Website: bh-photo
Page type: account-selection
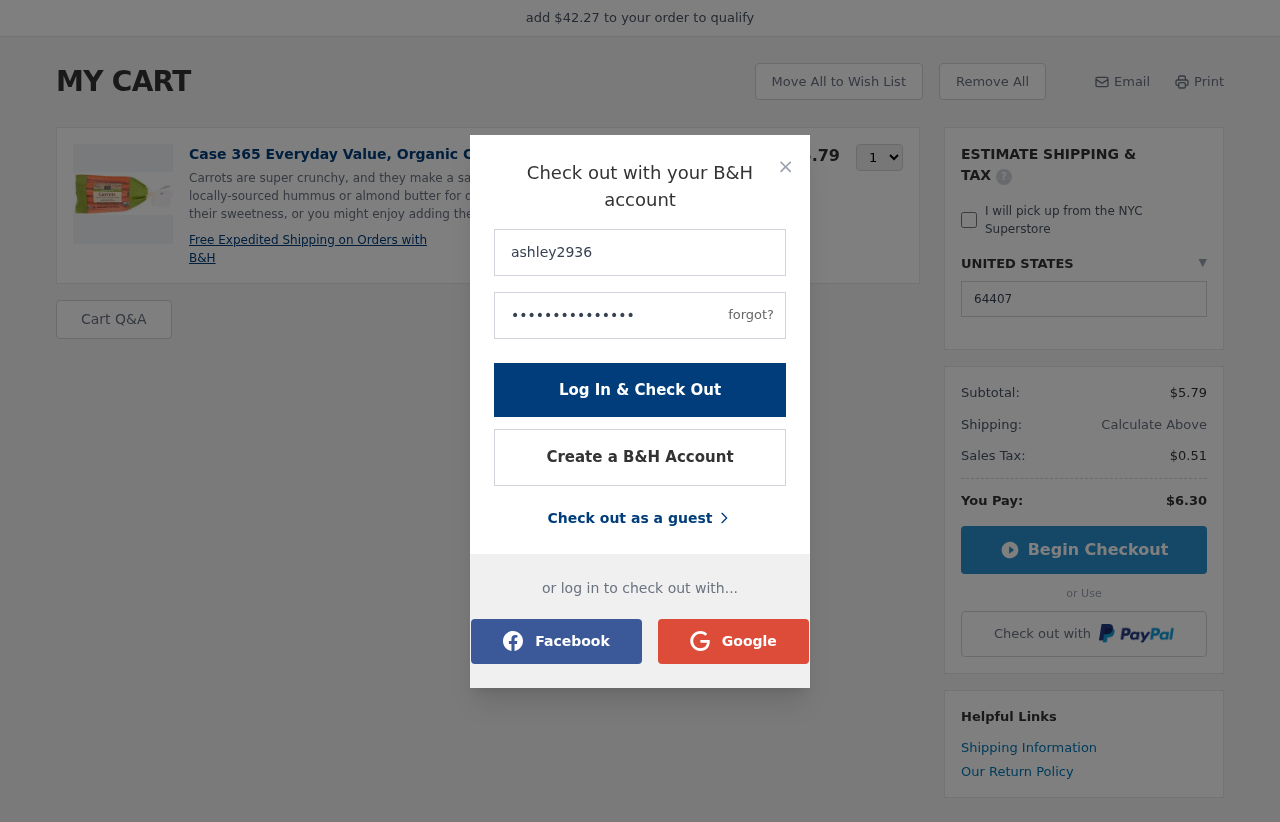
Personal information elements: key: PII_COUNTRY
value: UNITED STATES
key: PII_LOGIN_USERNAME
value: ashley2936
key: PII_POSTCODE
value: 64407
Product elements: key: PRODUCT1_DESC
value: Carrots are super crunchy, and they make a satisfying snack with a cup of locally-sourced hummus or almond butter for dipping. Roasting brings out their sweetness, or you might enjoy adding them to a
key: PRODUCT1_NAME
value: Case 365 Everyday Value, Organic Carrots, 2 lb
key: PRODUCT1_PRICE
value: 5.79
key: PRODUCT1_QUANTITY
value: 1
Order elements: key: ORDER_SUBTOTAL
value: $5.79
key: ORDER_TAX
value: $0.51
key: ORDER_TOTAL
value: $6.30
Other elements: key: AMOUNT_TO_QUALIFY
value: $42.27